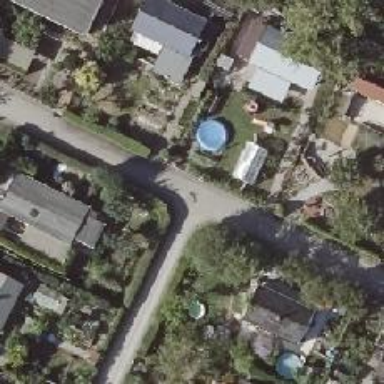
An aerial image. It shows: Footway.